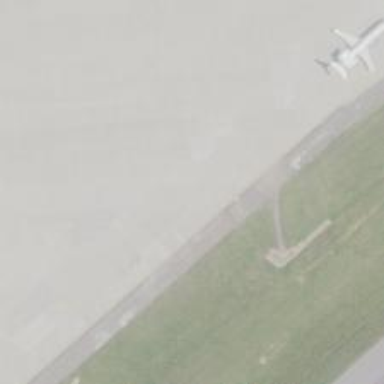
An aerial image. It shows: Image of taxiway at airport.